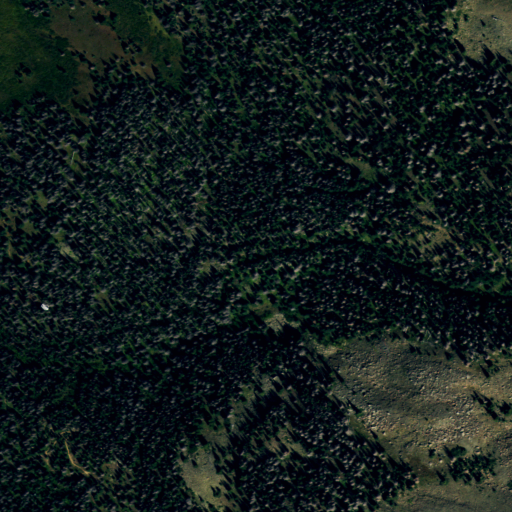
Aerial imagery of valley in Colorado named Henderson Gulch containing evergreen forest, deciduous forest, shrub, and woody wetlands